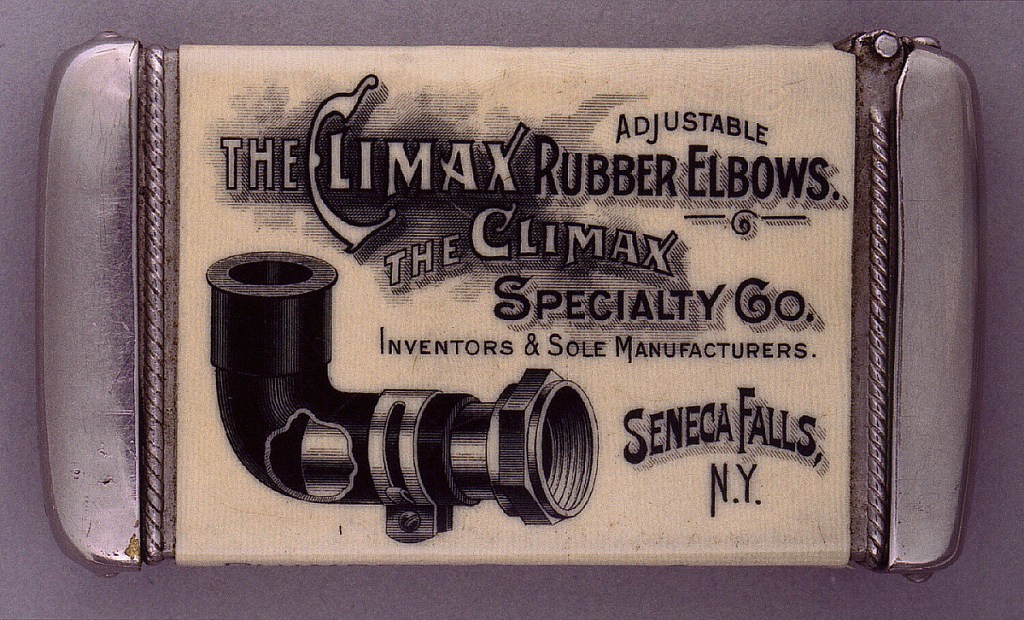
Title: Advertisement for "Climax Rubber Elbows"
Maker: Whitehead & Hoag Company
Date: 1900–10
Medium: Plated metal, printed celluloid
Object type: Matchsafe
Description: Rectangular, with rounded corners, image/text reads horizontally, featuring black and white printed advertisement for plumber's goods, inscribed "The Climax Rubber (Adjustable) Elbows, The Climax Speciality Co., Inventors & Sole Manufacturers. Seneca Falls, N.Y." Illustration of rubber elbow in lower, left corner. Side panel below inscribed "Plumbers Rubber Goods and Washers." Reverse inscribed "Traps of all Descriptions. The largest Manufacturers of Plumbers Specialties in the World." Illustration of pipes to right of inscription. Side panel below inscribed "John C. Davis, Prest., L.J. Avery, Sec'y. H.Kuney, Treas." Lid hinged on same side panel. Striker on bottom opposite lid.